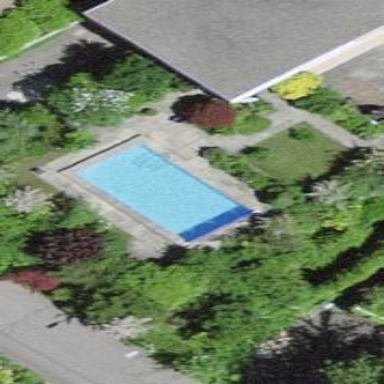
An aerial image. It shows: Swimming pool located in leisure land.